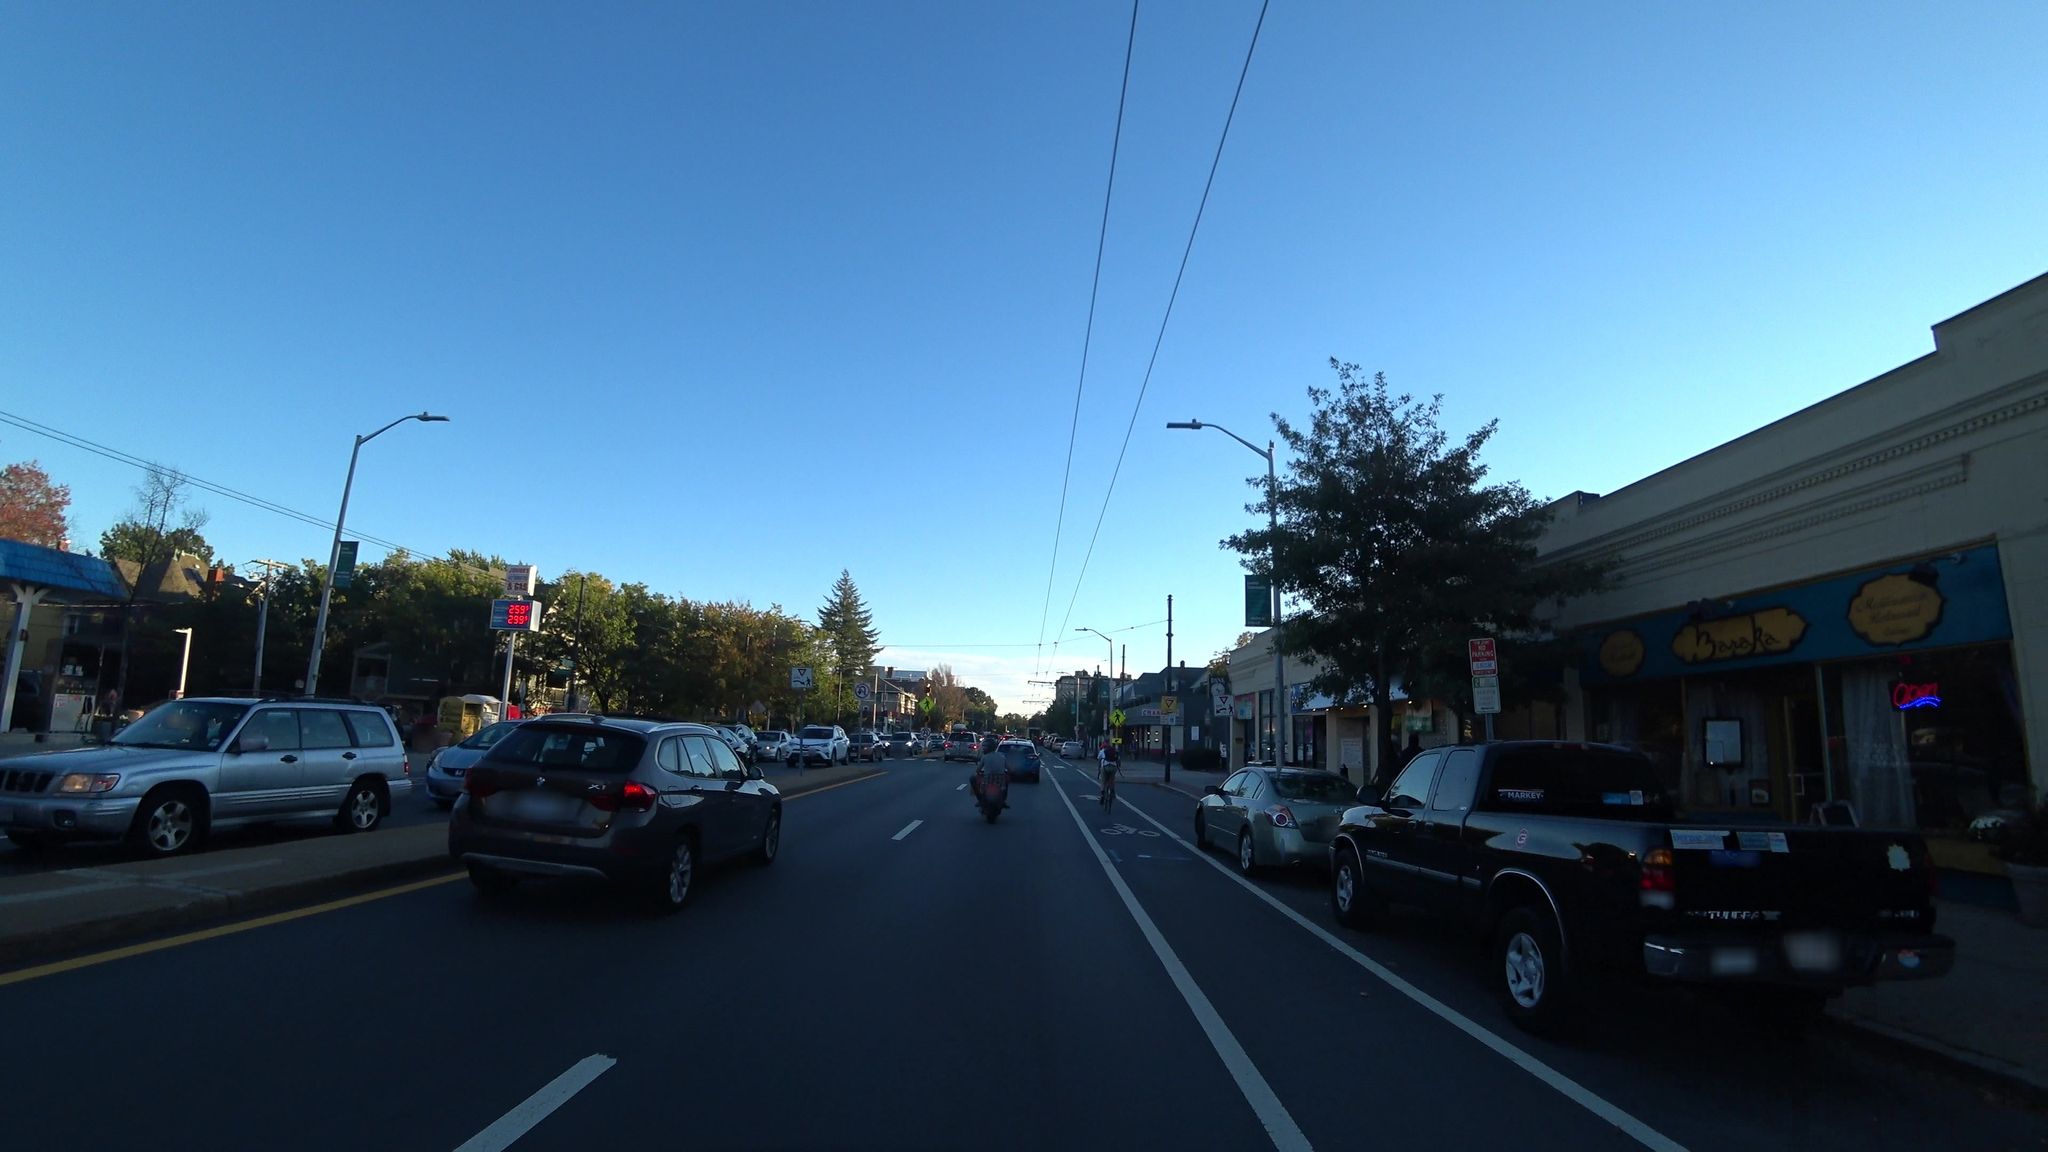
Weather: clear
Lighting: day
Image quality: good
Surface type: driving surface
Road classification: primary
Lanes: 2
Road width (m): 26.8
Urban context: urban centre
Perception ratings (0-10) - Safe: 3.32, Lively: 9.05, Beautiful: 5.3, Boring: 0.8, Depressing: 1.95, Wealthy: 4.72